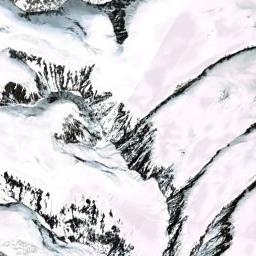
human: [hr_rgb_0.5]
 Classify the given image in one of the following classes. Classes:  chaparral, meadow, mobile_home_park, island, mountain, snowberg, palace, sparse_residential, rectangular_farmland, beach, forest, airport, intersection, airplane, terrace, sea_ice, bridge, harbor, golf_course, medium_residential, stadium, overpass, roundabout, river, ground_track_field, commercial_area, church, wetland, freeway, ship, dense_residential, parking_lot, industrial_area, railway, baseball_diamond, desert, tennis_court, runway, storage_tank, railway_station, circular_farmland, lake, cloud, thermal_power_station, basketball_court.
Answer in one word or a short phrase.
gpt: snowberg